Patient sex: F
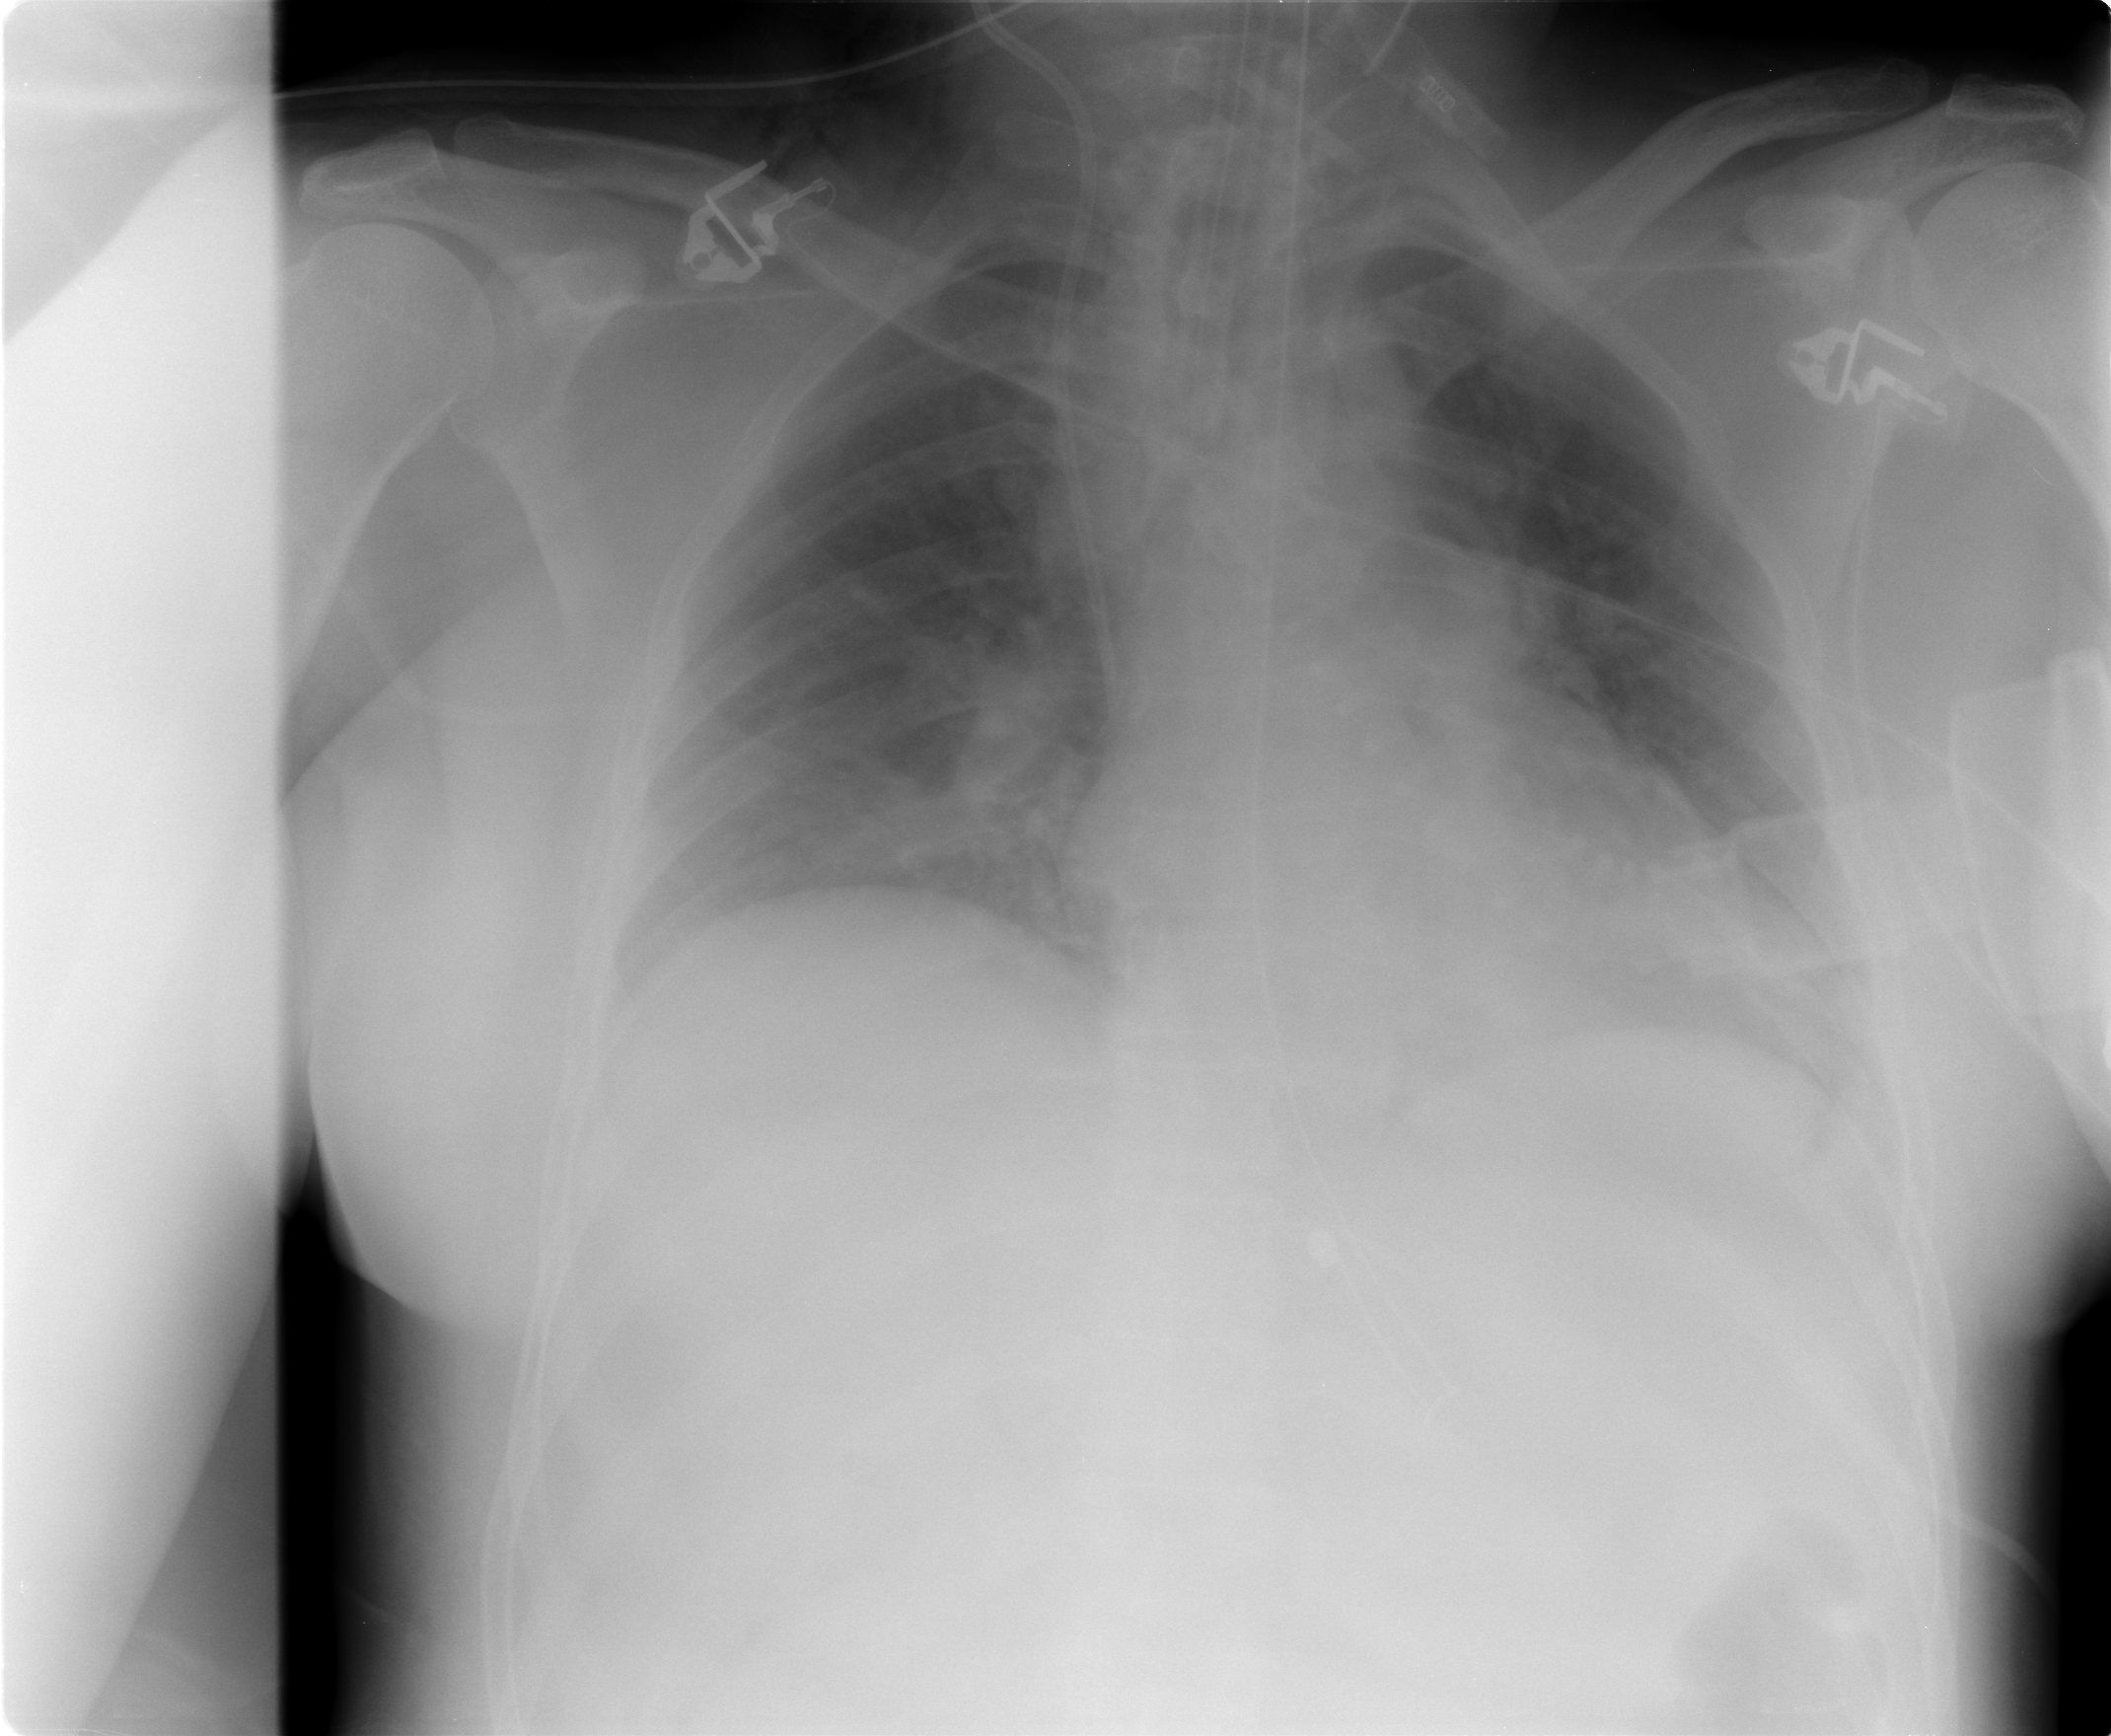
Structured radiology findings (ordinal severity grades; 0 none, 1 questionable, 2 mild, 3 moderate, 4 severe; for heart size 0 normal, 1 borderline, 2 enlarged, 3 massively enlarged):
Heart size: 0
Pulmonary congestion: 2
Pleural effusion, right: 2
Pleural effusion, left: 2
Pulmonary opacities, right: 2
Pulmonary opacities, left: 2
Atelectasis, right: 2
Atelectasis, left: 2